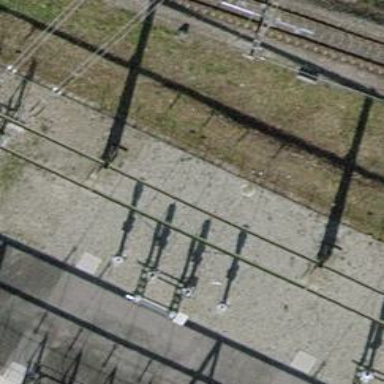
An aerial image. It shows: Power line is depicted.